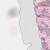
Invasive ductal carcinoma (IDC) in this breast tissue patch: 0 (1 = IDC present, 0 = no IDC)